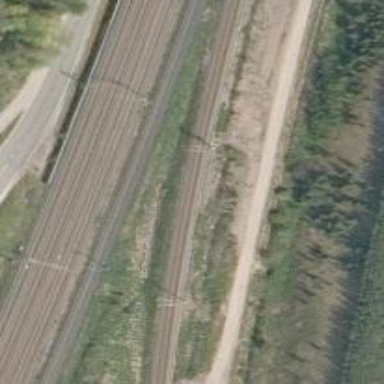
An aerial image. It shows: Railway track with continuous electrified contact line.